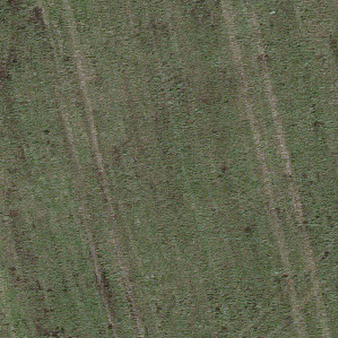
Label: other